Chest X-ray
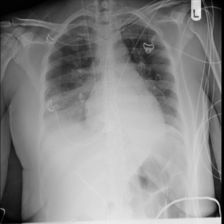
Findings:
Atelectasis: negative
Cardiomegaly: negative
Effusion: positive
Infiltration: negative
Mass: negative
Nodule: negative
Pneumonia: negative
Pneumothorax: negative
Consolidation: positive
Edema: negative
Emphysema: negative
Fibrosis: negative
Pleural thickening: negative
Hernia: negative